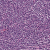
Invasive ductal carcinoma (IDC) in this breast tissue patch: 1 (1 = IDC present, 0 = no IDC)